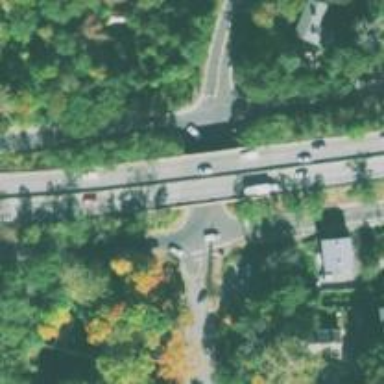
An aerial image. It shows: Trunk highway bridge.